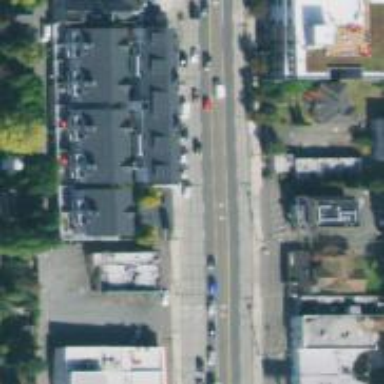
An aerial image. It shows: Secondary road with separate asphalt sidewalks.